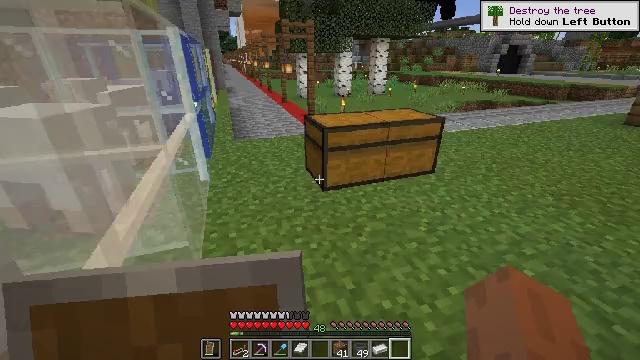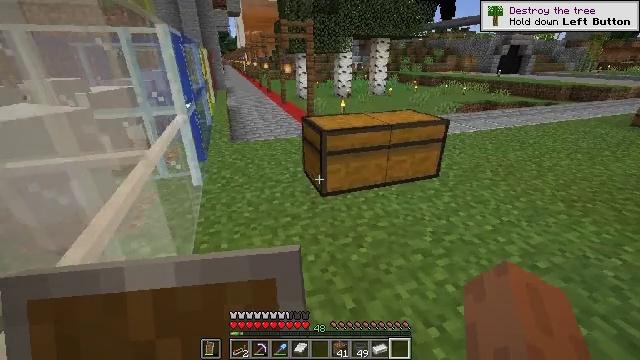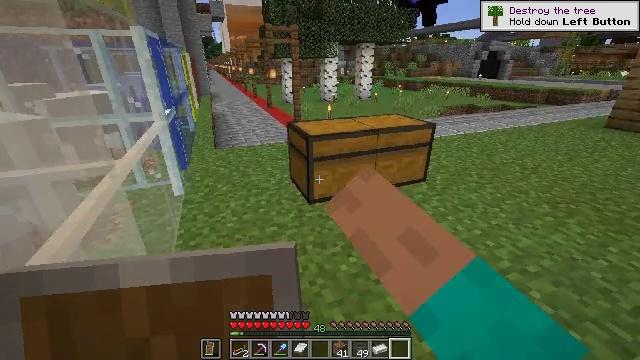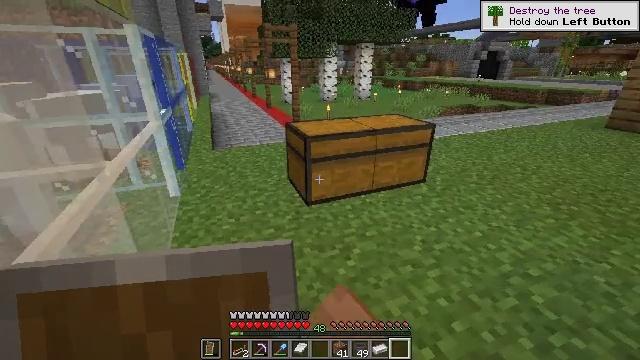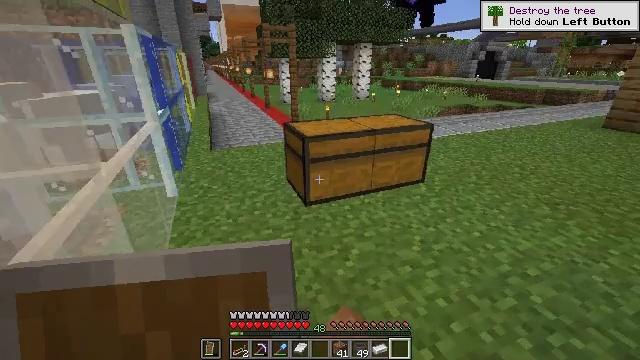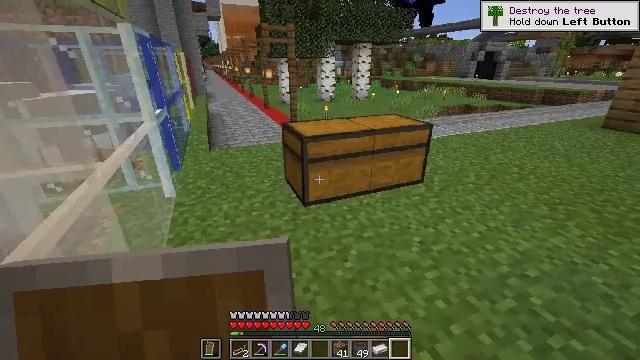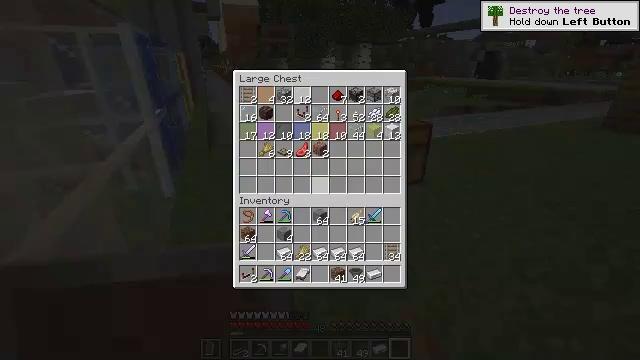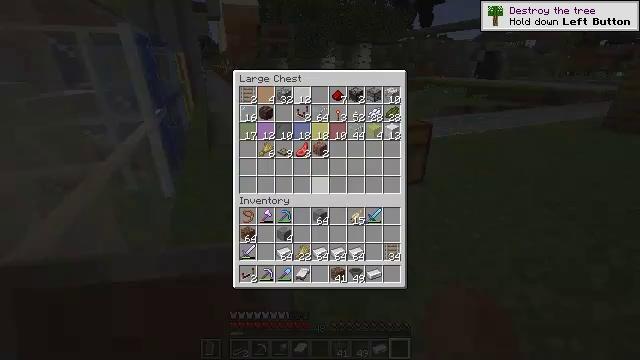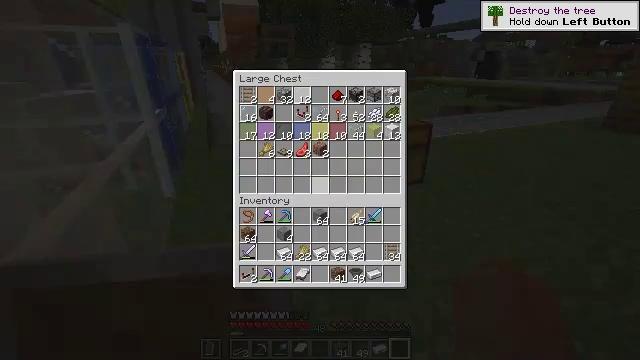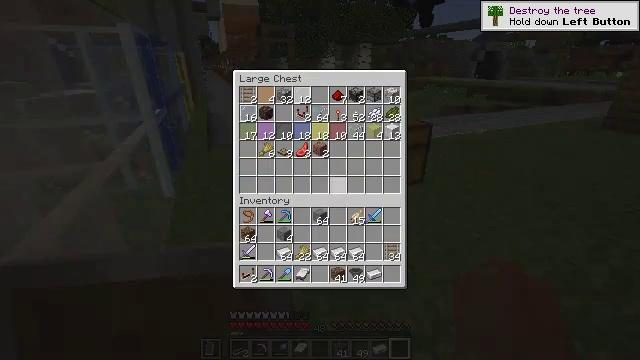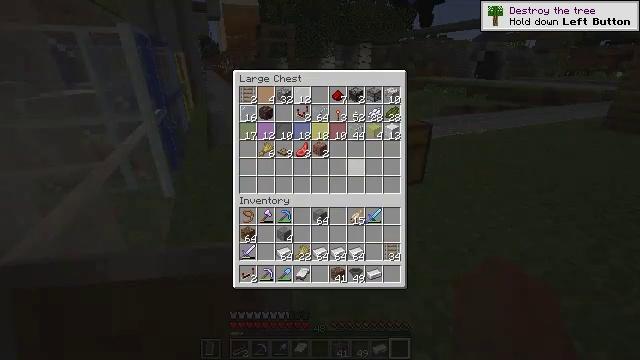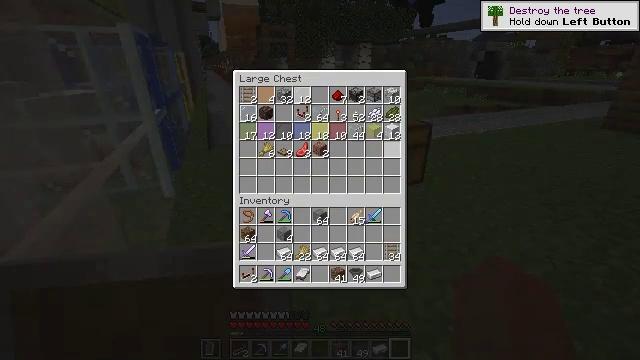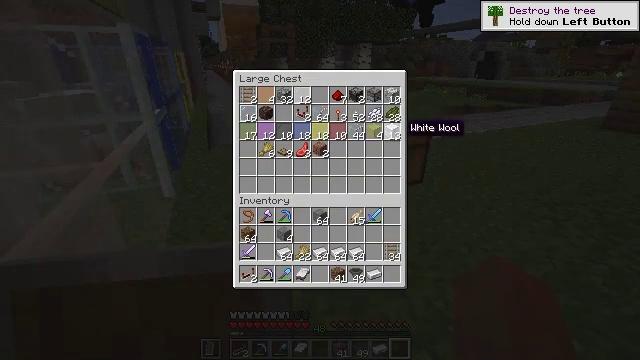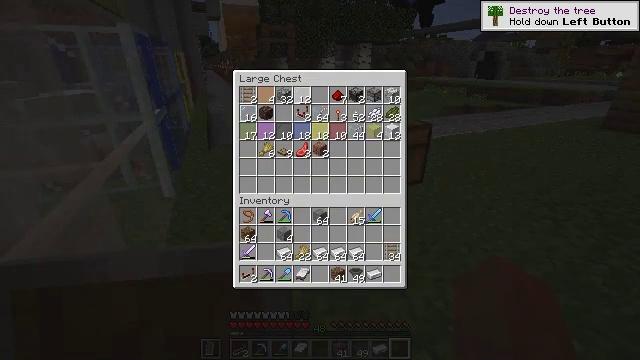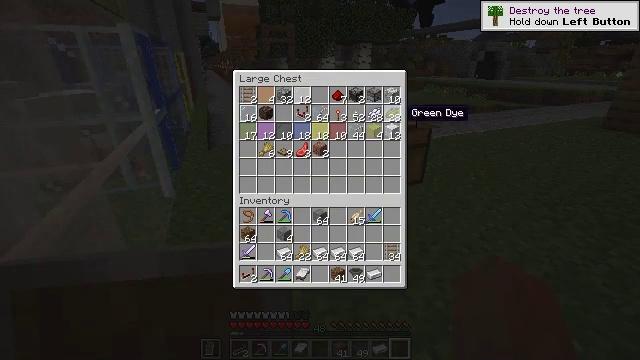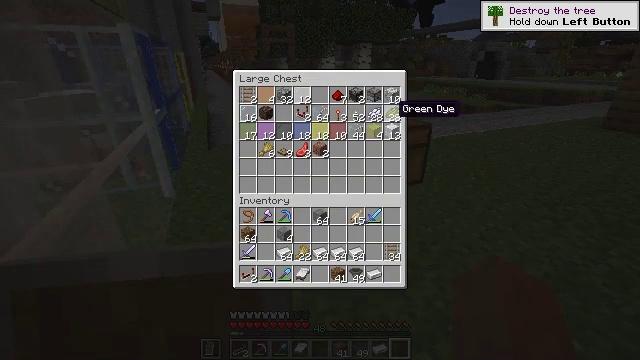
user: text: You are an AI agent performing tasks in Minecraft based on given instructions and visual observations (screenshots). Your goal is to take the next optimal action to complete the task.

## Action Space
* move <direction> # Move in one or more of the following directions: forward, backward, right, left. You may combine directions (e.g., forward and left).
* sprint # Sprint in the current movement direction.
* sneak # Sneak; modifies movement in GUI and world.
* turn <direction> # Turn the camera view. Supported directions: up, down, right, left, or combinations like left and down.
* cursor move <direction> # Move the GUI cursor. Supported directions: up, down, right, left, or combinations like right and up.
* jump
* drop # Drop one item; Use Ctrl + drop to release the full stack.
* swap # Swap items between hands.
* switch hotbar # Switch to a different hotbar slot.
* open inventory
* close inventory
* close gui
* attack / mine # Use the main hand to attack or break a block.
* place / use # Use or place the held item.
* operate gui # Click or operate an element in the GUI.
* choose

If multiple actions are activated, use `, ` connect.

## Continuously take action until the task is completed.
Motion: motion action
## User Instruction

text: Get magenta dye from the crafting table.
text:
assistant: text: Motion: move forward, use / place
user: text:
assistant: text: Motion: turn right, use / place
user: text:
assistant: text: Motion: no_op
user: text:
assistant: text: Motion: no_op
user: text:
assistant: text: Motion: no_op
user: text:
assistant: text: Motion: open gui
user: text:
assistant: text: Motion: no_op
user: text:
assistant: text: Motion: no_op
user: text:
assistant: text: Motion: cursor move right
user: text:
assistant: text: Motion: cursor move right and up
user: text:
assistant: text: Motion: cursor move right and up
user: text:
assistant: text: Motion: cursor move right and up
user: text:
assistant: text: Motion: cursor move up
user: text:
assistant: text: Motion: no_op
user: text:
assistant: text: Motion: cursor move left
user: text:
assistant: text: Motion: no_op
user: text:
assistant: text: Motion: cursor move left
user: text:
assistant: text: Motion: cursor move left
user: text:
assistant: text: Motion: no_op
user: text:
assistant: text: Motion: cursor move right
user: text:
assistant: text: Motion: cursor move right
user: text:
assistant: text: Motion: cursor move right
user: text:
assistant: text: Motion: no_op
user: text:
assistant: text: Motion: no_op
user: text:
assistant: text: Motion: cursor move right
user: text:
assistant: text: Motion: no_op
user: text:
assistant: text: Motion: no_op
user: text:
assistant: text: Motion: no_op
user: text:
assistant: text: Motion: no_op
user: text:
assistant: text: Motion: no_op